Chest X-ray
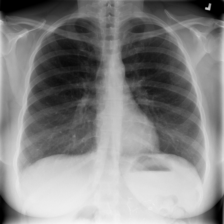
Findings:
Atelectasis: negative
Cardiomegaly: negative
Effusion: negative
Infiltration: positive
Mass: negative
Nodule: negative
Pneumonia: negative
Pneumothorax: negative
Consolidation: negative
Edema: negative
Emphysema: negative
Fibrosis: negative
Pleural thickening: negative
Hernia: negative